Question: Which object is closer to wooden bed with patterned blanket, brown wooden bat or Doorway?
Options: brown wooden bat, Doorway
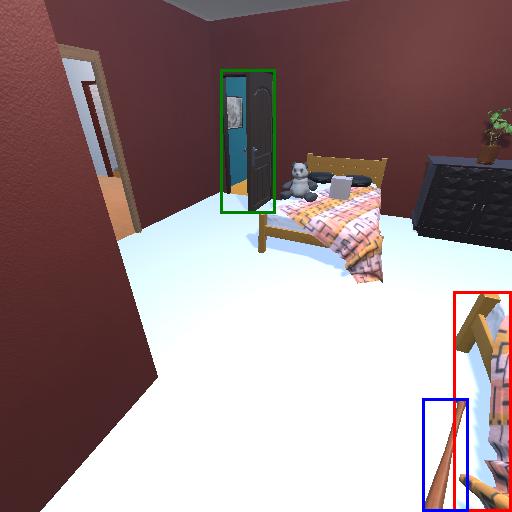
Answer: brown wooden bat